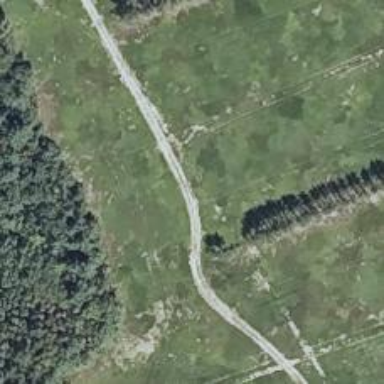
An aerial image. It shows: Agricultural track road.